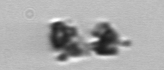
Label: Thalassiosira_TAG_external_detritus